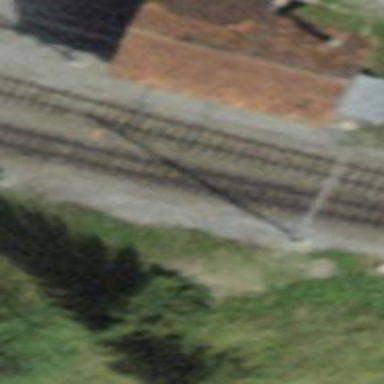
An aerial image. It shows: Narrow-gauge railway track with 1 electrified contact line.